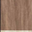
Piece: xx